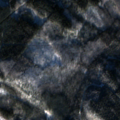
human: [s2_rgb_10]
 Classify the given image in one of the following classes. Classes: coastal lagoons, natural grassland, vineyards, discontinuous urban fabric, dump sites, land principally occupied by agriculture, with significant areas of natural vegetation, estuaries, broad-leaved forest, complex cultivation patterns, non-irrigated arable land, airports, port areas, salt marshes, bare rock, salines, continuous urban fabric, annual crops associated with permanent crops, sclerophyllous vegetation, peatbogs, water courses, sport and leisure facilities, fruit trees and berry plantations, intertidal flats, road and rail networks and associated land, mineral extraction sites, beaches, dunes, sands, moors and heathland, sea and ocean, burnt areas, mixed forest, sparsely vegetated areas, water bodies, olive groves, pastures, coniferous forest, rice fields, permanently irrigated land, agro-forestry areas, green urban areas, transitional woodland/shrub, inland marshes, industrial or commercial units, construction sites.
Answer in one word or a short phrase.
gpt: coniferous forest, mixed forest, transitional woodland/shrub